Question: I'd like my 'MKMapView' to show points of interest restaurants. Is this possible, and if yes, how can I set this up?
I did see the below in the <URL> but is it really all or nothing?
'''
@property (nonatomic) BOOL showsPointsOfInterest;
'''
> When this property is set to YES, the map displays icons and labels for restaurants, schools, and other relevant points of interest. The default value of this property is YES.
For example, in the below, I want the gas station to show but not the restaurant.

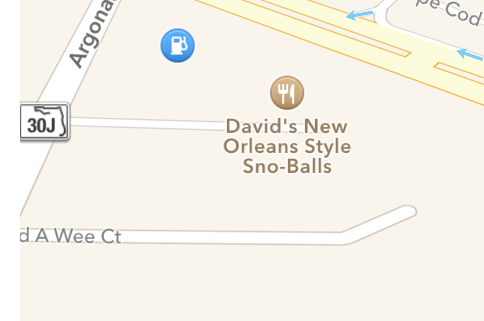
Answer: It's not possible to control the specific type of points that are plotted. Apple could add/remove/change the specific types it displays in any future update of Map Kit. As you mentioned, your only course of action is setting 'showsPointsOfInterest'.
You could use a third-party place database from Foursquare or Facebook to get similar points of interest and plot them on your map, however there is no guarantee that the results would match the ones Apple would otherwise show.